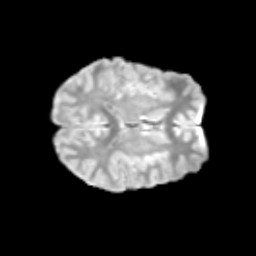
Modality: T2w
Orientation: axial
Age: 13
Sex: male
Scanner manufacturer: siemens
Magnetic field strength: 3 T
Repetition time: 3.8 s
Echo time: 0.07 s